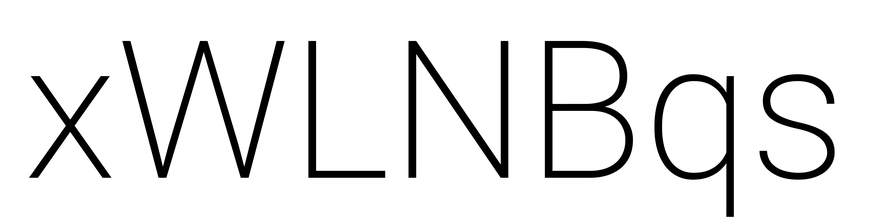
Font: Roboto_ExtraLight